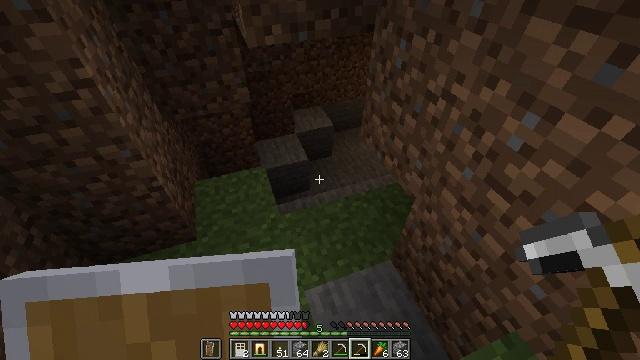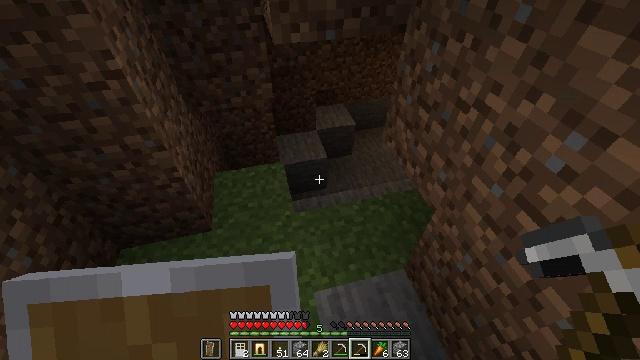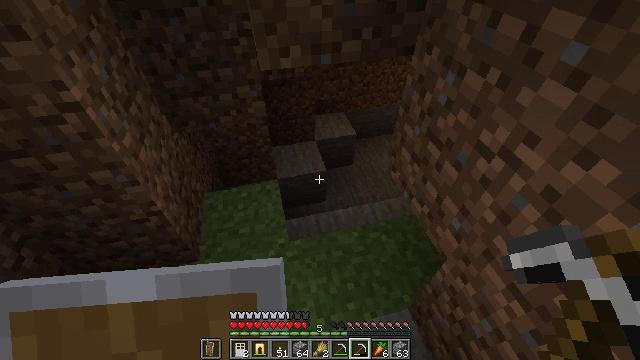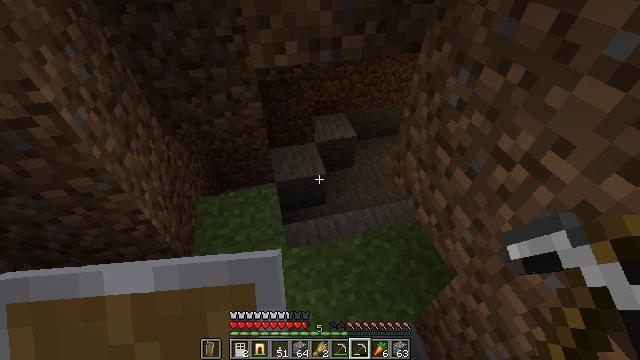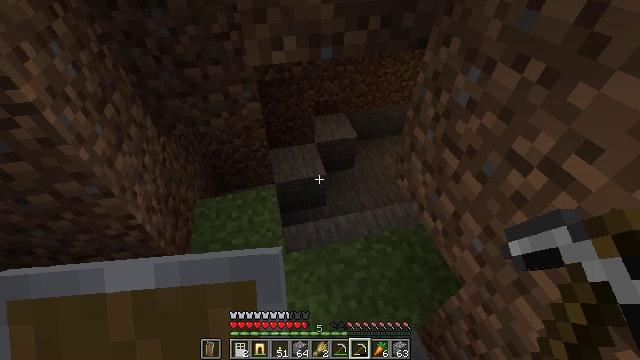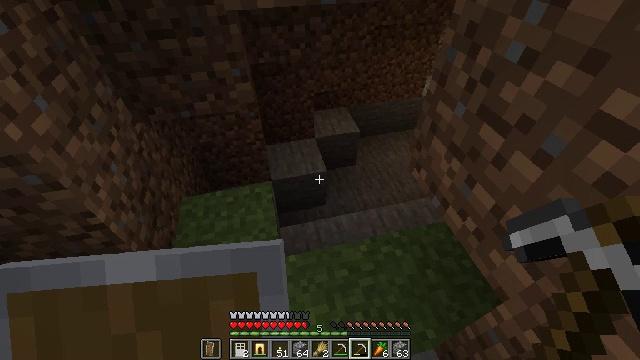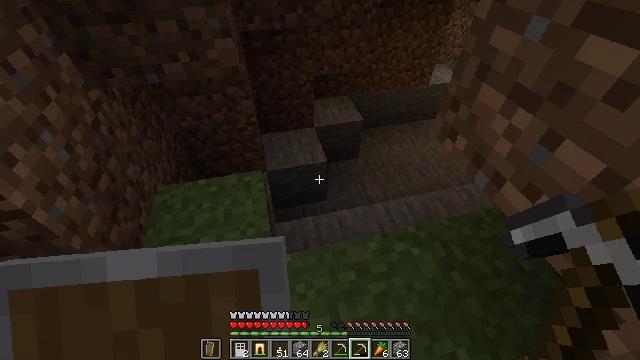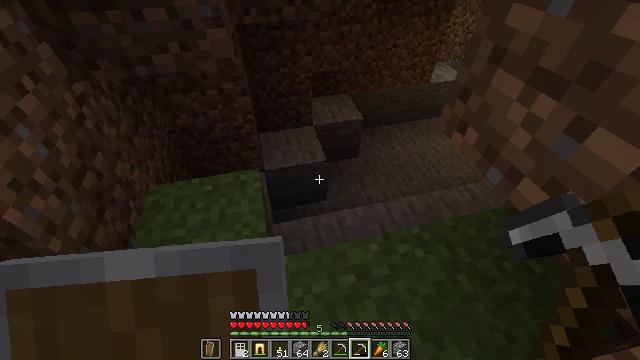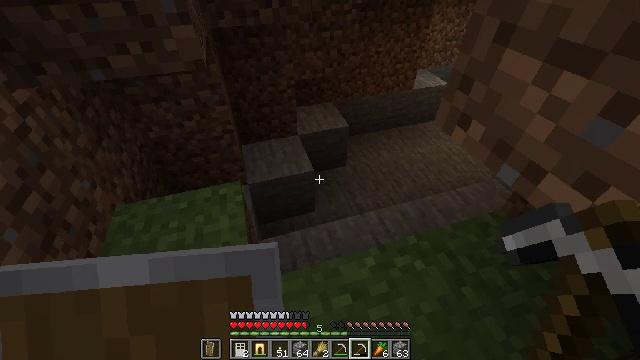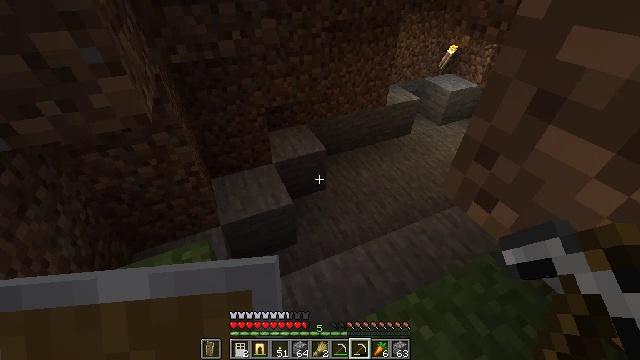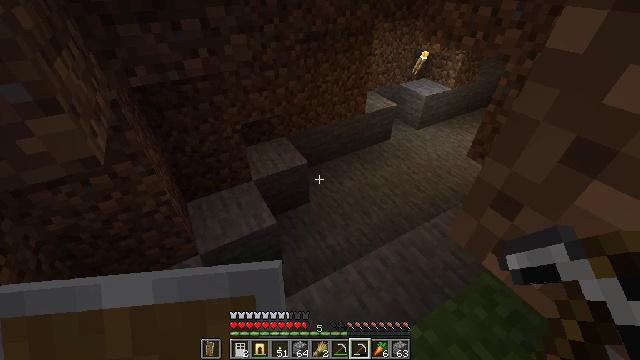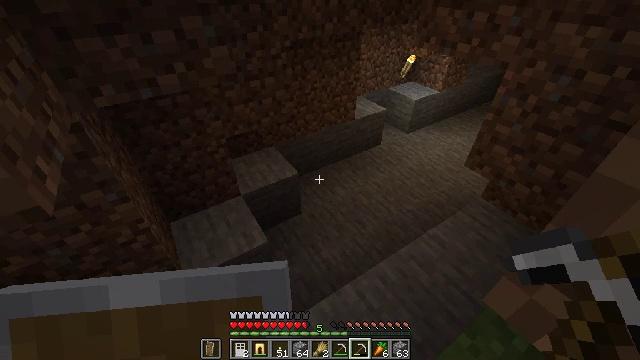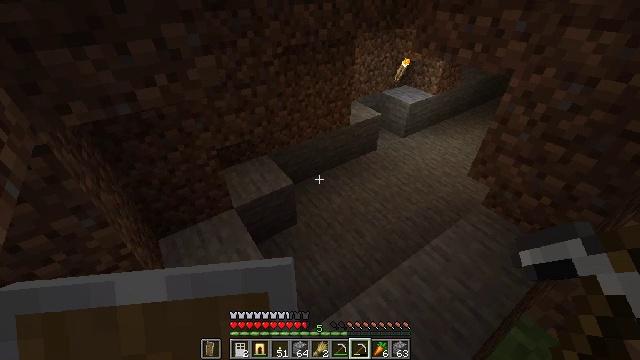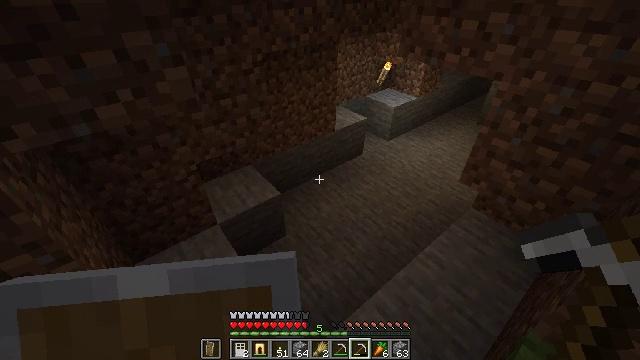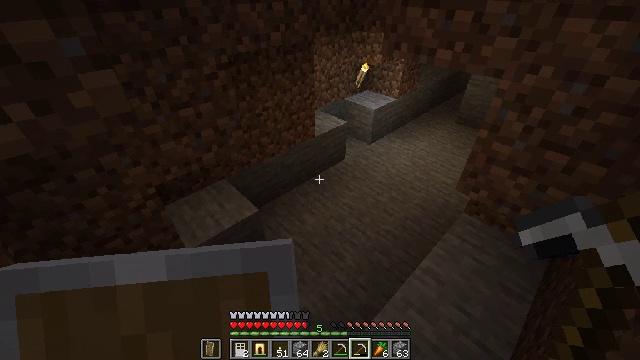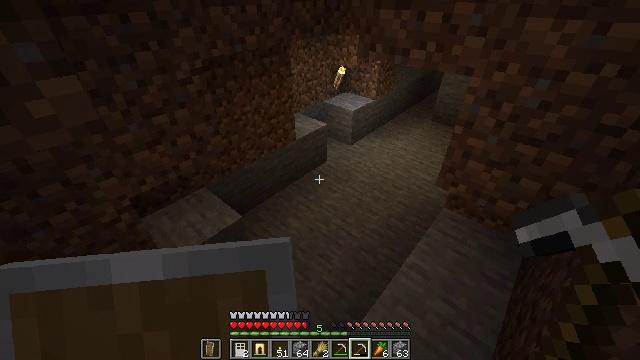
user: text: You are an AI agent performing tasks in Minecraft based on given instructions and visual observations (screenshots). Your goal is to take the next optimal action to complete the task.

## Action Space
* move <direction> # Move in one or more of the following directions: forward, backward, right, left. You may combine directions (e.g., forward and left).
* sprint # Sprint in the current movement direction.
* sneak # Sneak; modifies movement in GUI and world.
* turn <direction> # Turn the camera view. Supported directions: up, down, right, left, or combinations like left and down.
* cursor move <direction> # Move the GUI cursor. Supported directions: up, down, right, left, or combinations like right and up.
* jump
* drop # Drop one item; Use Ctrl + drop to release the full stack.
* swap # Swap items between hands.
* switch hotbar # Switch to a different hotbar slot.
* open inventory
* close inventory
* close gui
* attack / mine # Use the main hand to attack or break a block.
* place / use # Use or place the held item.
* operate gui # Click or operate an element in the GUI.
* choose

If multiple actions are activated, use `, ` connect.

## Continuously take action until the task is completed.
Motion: motion action
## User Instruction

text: Retrieve the white bed for later use.
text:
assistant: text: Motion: move forward, turn left
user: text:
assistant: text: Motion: move forward
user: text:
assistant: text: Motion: move forward
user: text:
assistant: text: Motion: move forward
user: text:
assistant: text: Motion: move forward
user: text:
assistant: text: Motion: move forward
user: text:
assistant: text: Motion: move forward
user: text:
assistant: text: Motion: move forward, turn right and up
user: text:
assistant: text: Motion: move forward, turn right and up
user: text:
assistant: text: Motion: move forward, turn right and up
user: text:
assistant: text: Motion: move forward, turn right
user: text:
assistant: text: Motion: move forward, turn right
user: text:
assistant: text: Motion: move forward, turn right
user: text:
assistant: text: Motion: move forward, turn right
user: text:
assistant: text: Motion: move forward, turn right
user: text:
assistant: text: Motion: move forward, turn right
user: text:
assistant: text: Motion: move forward, turn right
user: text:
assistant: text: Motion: move forward
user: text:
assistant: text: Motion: move forward, turn right
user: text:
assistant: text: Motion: move forward, turn right
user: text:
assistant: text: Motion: move forward, turn right and up
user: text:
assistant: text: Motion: move forward, turn right
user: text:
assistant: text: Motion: move forward
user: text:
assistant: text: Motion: move forward
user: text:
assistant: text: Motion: move forward
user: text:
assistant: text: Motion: move forward
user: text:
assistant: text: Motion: move forward
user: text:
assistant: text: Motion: move forward
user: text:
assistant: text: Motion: move forward
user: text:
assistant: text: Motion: move forward